Question: I am trying to plot the parameter estimates and levels of hierarchy from a stan model output. For the legend, I am hoping to remove all labels except for the "Overall Effects" label but I can't figure out how to remove all of the species successfully.
Here is the code:
'''
ggplot(dfwide, aes(x=Estimate, y=var, color=factor(sp), size=factor(rndm),
alpha=factor(rndm))) +
geom_point(position =pd) +
geom_errorbarh(aes(xmin=('2.5%'), xmax=('95%')), position=pd,
size=.5, height = 0, width=0) +
geom_vline(xintercept=0) +
scale_colour_manual(values=c("blue", "red", "orangered1","orangered3", "sienna4",
"sienna2", "green4", "green3", "purple2", "magenta2"),
labels=c("Overall Effects", expression(italic("A. pensylvanicum"),
italic("A. rubrum"), italic("A. saccharum"),
italic("B. alleghaniensis"), italic("B. papyrifera"),
italic("F. grandifolia"), italic("I. mucronata"),
italic("P. grandidentata"), italic("Q. rubra")))) +
scale_size_manual(values=c(3, 1, 1, 1, 1, 1, 1, 1, 1, 1)) +
scale_shape_manual(labels="", values=c("1"=16,"2"=16)) +
scale_alpha_manual(values=c(1, 0.4)) + guides(size=FALSE, alpha=FALSE) +
ggtitle(label = "A.") +
scale_y_discrete(limits = rev(unique(sort(dfwide$var))), labels=estimates) +
ylab("") +
labs(col="Effects") + theme(legend.title=element_blank())
'''

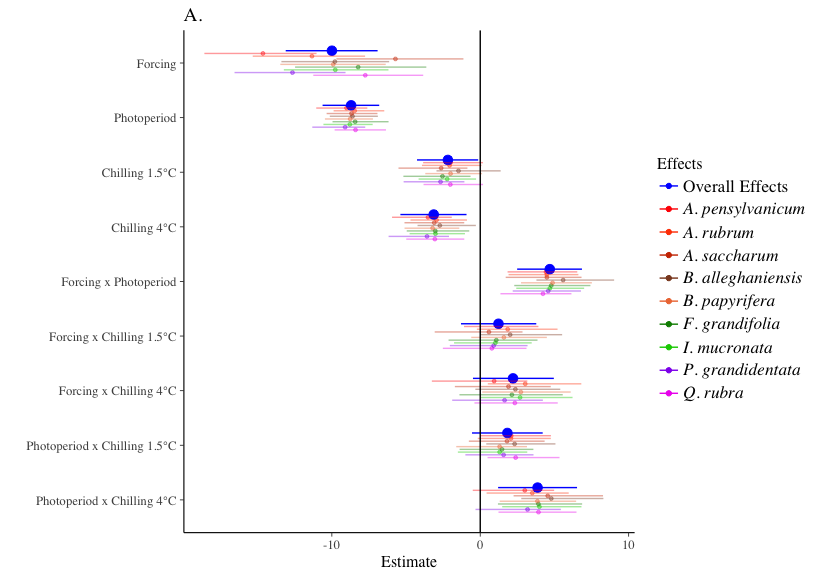
Answer: It's not perfect, but my solution would be to actually make two plots and combine them together. See <URL> where I lifted the extraction code from.
I don't have your data, but I think you will get the idea below:
'''
library(ggplot2)
library(gridExtra)
library(grid)
#g_table credit goes to https://stackoverflow.com/a/<PHONE>/<PHONE>
g_legend<-function(a.gplot){
tmp <- ggplot_gtable(ggplot_build(a.gplot))
leg <- which(sapply(tmp$grobs, function(x) x$name) == "guide-box")
legend <- tmp$grobs[[leg]]
return(legend)}
p_legend = ggplot(dfwide[sp=='Overall Effects'], aes(x=Estimate, y=var, color=factor(sp),
size=factor(rndm),
alpha=factor(rndm))) +
geom_point(position =pd) +
geom_errorbarh(aes(xmin=('2.5%'), xmax=('95%')), position=pd,
size=.5, height = 0, width=0) +
geom_vline(xintercept=0) +
scale_colour_manual(values=c("blue"),
labels=c("Overall Effects"))) +
scale_size_manual(values=c(3)) +
scale_shape_manual(labels="", values=c("1"=16,"2"=16)) +
scale_alpha_manual(values=c(1, 0.4)) + guides(size=FALSE, alpha=FALSE) +
ggtitle(label = "A.") +
scale_y_discrete(limits = rev(unique(sort(dfwide$var))), labels=estimates) +
ylab("") +
labs(col="Effects") + theme(legend.title=element_blank())
'''
p_legend = g_legend(p_legend)
One of your plots will just be the legend. Subset your data based on the 'Overall Effects' and then plot the two plots together as a grid.